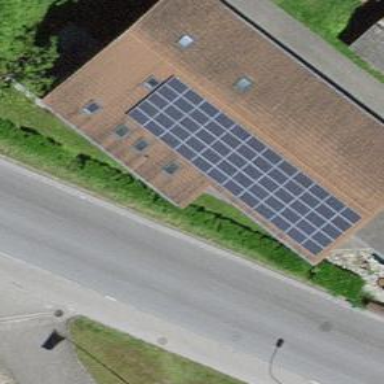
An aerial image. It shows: Solar photovoltaic panel generator.